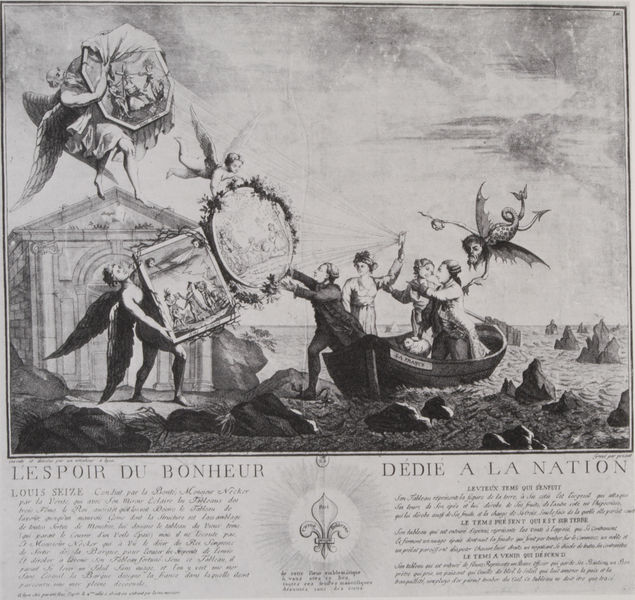
Titel: Die Hoffnung auf das Glück, der Nation gewidmet
Künstler: Pézant
Standort: Paris
Institution: Bibliothèque Nationale.
Schlagwörter: blau, felsen, flügel, gemälde, gott, himmel, meer, wasser, weiß, wolken, fluss, frauen, menschen, see, ufer, femmes, frankreich, frau, grau, licht, männer, schwarz, säulen, gebäude, haus, tiere, böse, mensch, steine, tragen, bild, vögel, land, adel, arbeit, boot, engel, küste, schiff, schrift, strand, wellen, bilder, papier, fels, klippen, grafik, graphik, französisch, karikatur, poet, affiche, france, homme, buch, druck, schwarz weiß, stich, blanc, caricature, noir, seite, illustration, kritik, raub, revolution, text, zeitung, allegorie, kunst, personifikation, lilie, wappen, maison, gut, götter, teufel, wesen, gedicht, tempel, femme, kupferstich, gravure, lumière, gabe, napoleon, soleil, ciel, peinture, preis, drachen, glück, retten, eau, liberté, nation, république, monument, figures, pierres, colonne, miroir, roi, tympanon, latein, dessin, eglise, rochers, bonheur, rocher, aile, ange, anges, antiquité, flugschrift, gaben, tableau, graphique, politique, genius, mer, plage, frontispice, dieu, monstre, ailes, barque, noir et blanc, fortuna, hommes, royauté, livre, loi, temple, diable, bateau, personnages, louis, louis xvi, perruque, texte, démon, famille, droit, tableaux, satire, mirroir, journal, fleur de lis, moulin, français, pif, subscriptio, destin, espoir, batiment, rayons, royal, mythe, dedie, patrie, allégore, devoile, dédicace, image, images, lys, peintures, du, déclaration, fleur de lys, roches, gravures, abge, medaillon, hybride, mythologique, hyride, gloire, pleine page, état, royaliste, l'espoir du bonheur, louis seize, tableaux dans le tableau, mausolée, ryons, dédié à la nation, ante, cheg, lespoir, spoir, lspoir, ecussons